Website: bh-photo
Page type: billing-address
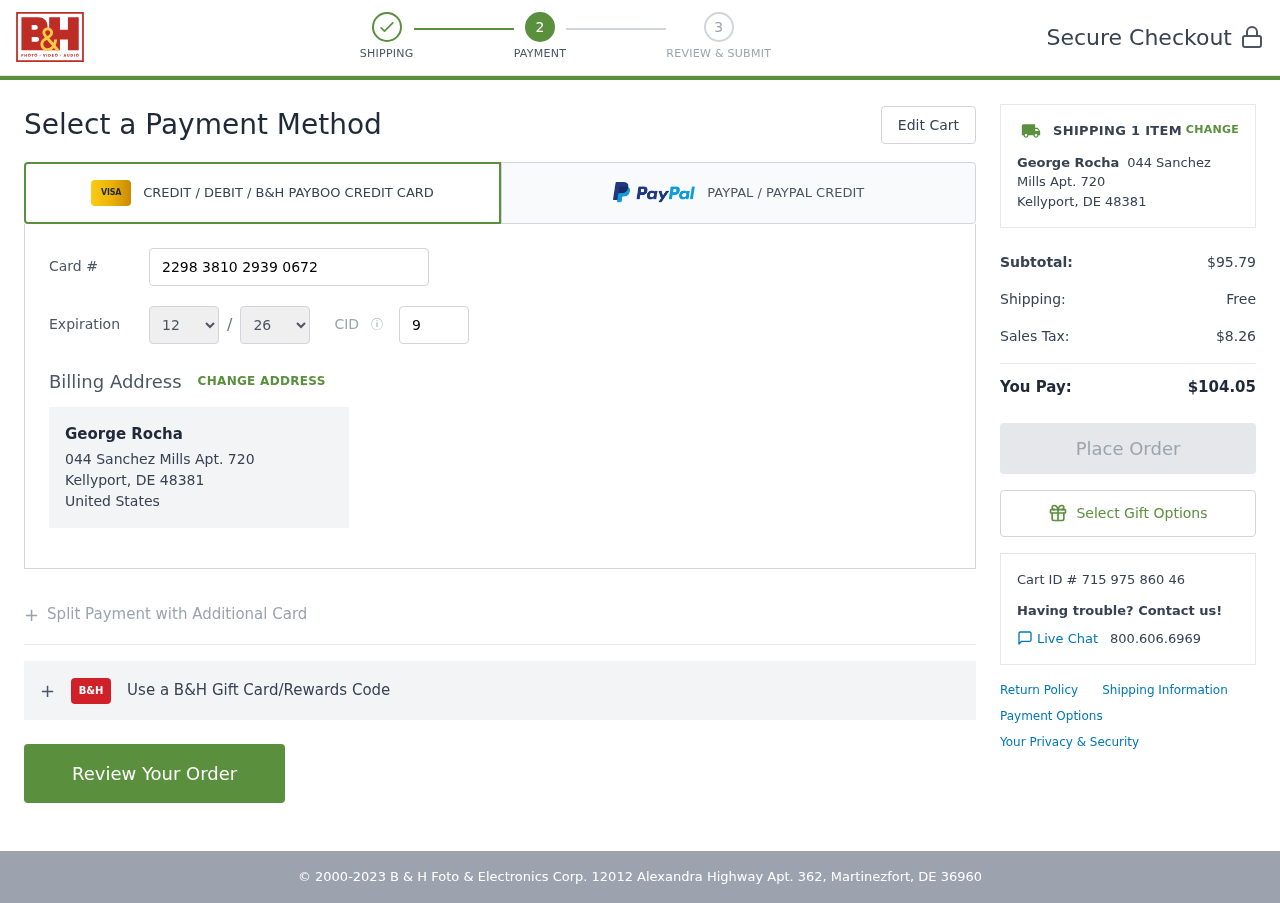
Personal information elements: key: PII_CARD_CVV
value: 943
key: PII_CARD_EXPIRY_MONTH
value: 12
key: PII_CARD_EXPIRY_YEAR
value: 26
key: PII_CARD_NUMBER
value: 2298 3810 2939 0672
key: PII_CITY_STATE_ZIP
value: Kellyport, DE 48381
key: PII_COUNTRY
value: United States
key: PII_FULLNAME
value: George Rocha
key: PII_STREET
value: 044 Sanchez Mills Apt. 720
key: PII_FULLNAME2
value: George Rocha
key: PII_STREET2
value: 044 Sanchez Mills Apt. 720
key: PII_CITY_STATE_ZIP2
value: Kellyport, DE 48381
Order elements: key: ORDER_NUM_ITEMS
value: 1
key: ORDER_SUBTOTAL
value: $95.79
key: ORDER_SHIPPING_COST
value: Free
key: ORDER_TAX
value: $8.26
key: ORDER_TOTAL
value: $104.05
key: ORDER_ID
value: Cart ID # 715 975 860 46